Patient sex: M
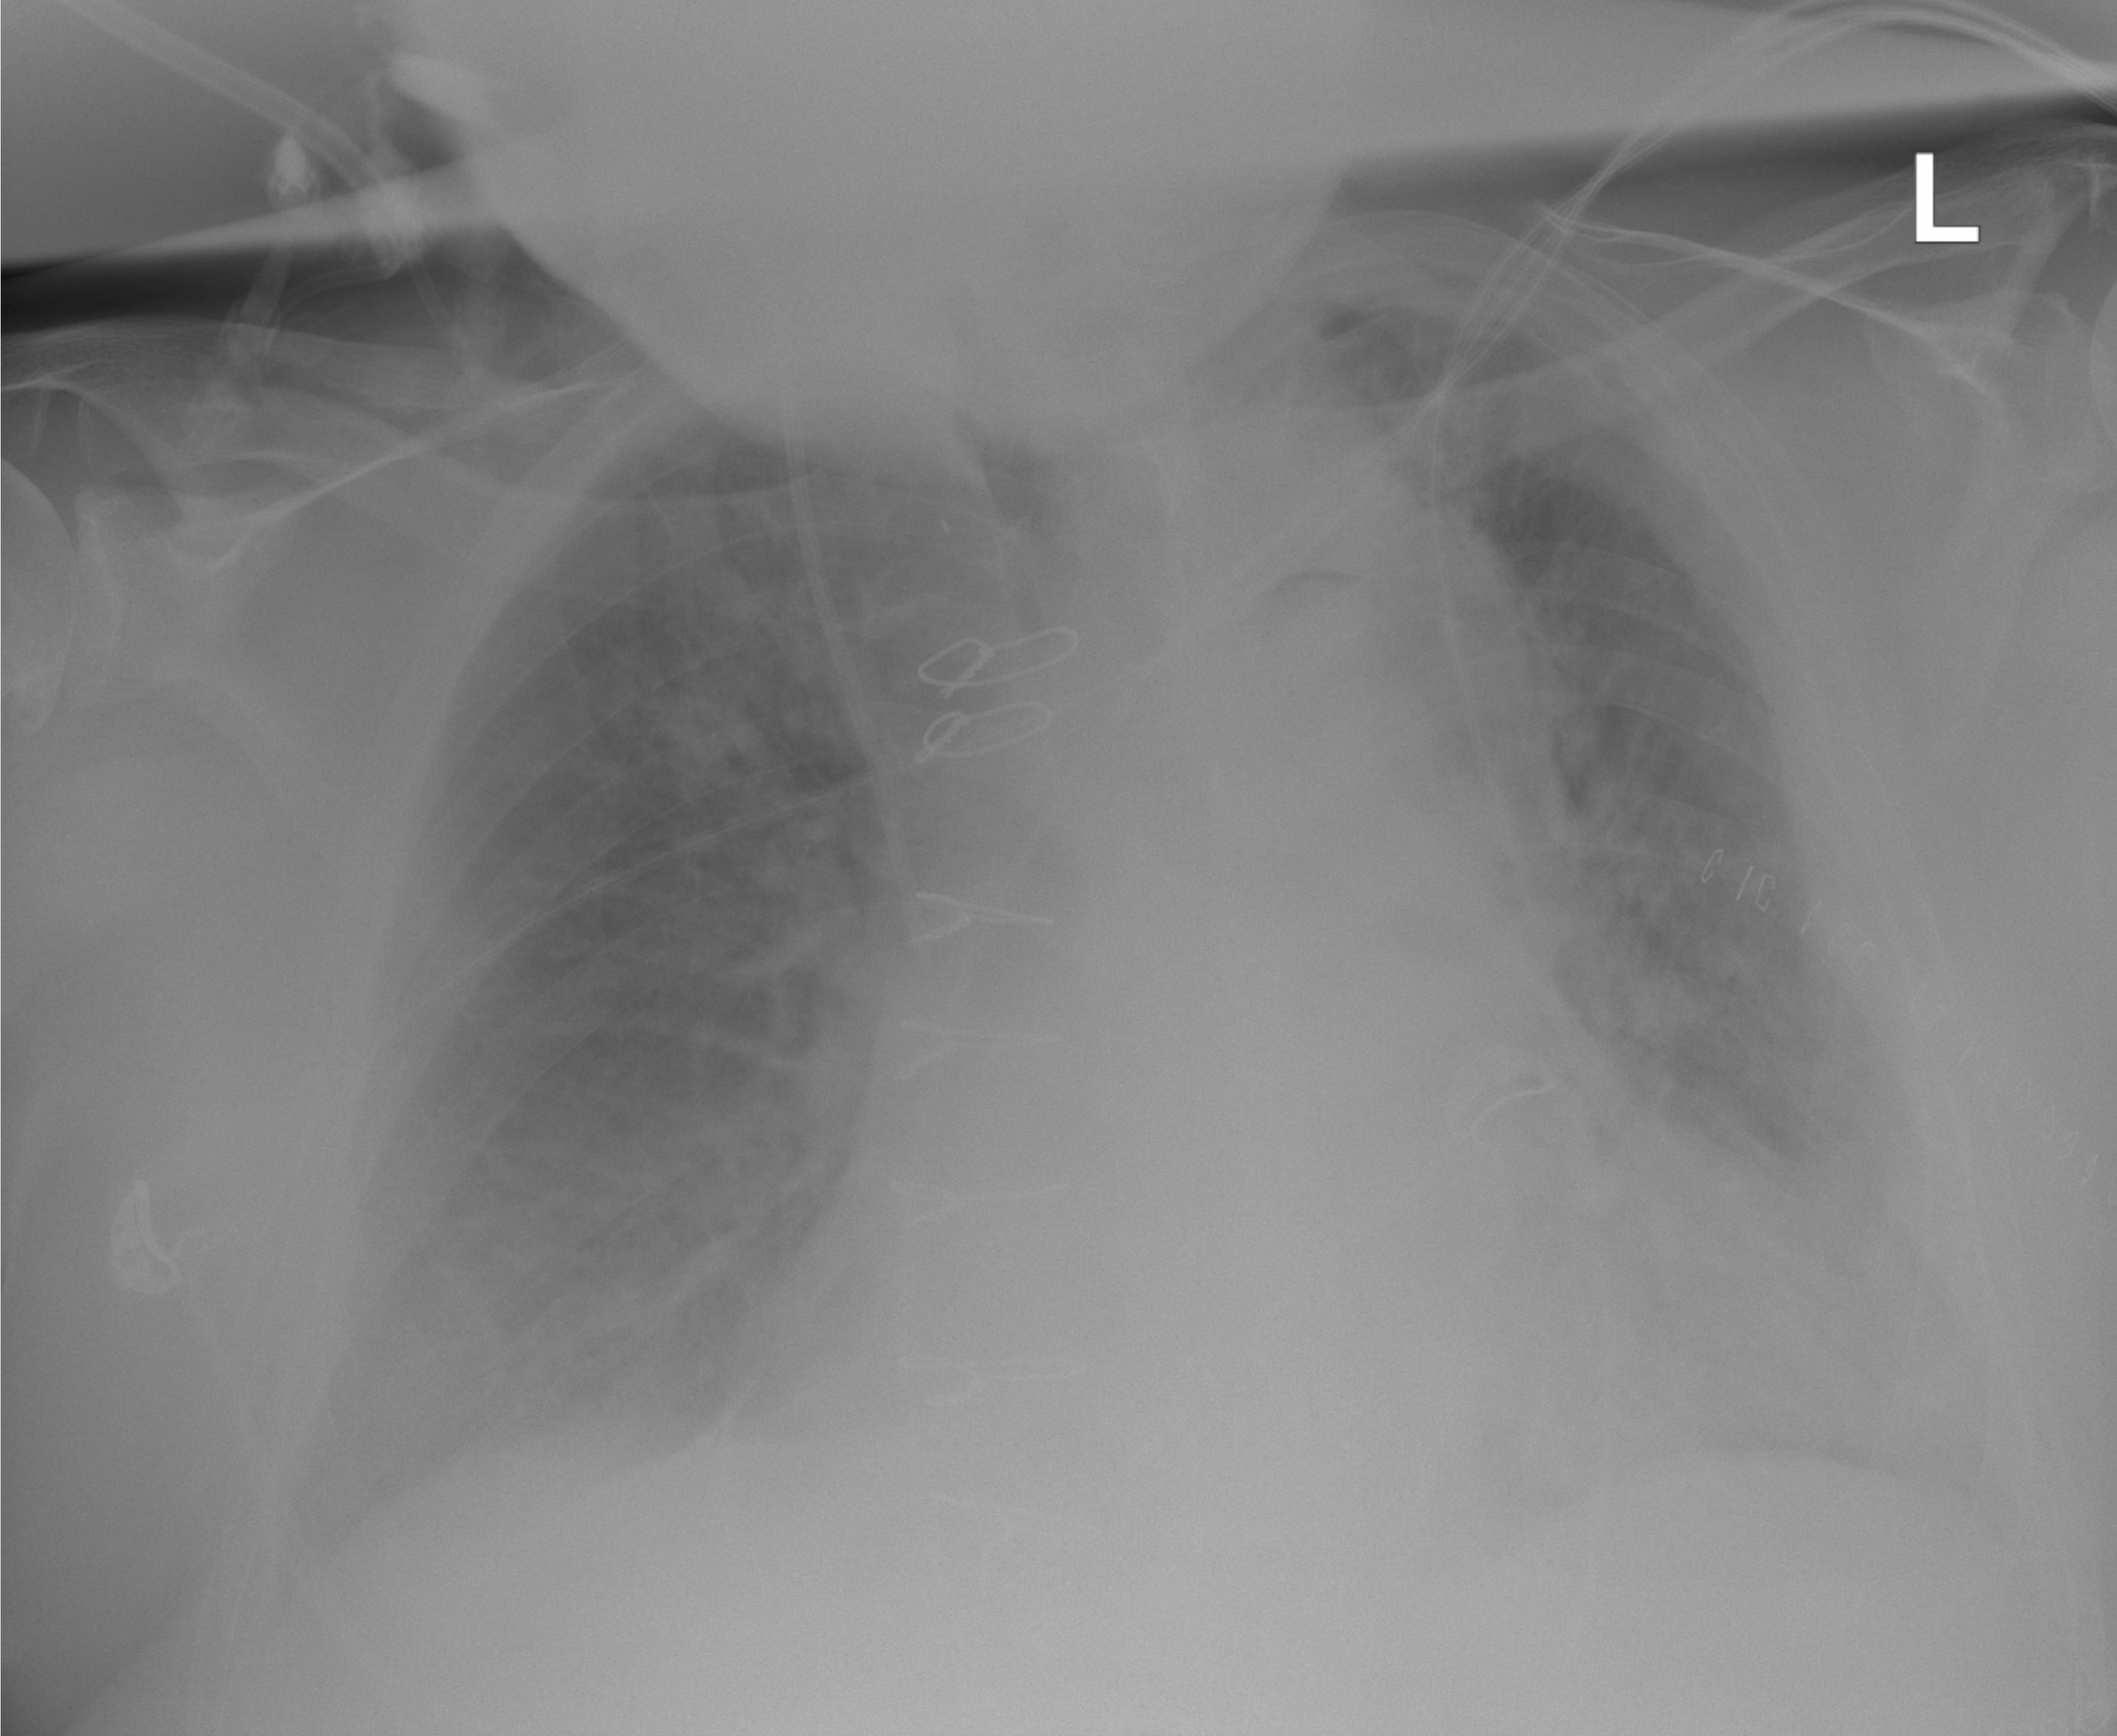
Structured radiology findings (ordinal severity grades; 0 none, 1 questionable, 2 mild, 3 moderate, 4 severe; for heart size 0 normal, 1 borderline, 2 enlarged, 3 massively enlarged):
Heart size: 2
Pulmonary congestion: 2
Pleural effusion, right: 0
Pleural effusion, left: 0
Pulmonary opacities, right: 0
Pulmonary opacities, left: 3
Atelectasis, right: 0
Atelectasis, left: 2